Question: I have 5 scheduled tasks that are scheduled to run every day at 9.30am. The schedule is basically a vbs script that opens an excel workbook and runs a macro. These 5 schedules can run fine if i run them seperately and 9 times out of 10 they run fine if I simulataneously run them from task scheduler. I do this by highlighting them all and then pressing run.
But sometimes when the task scheduler is doing its schedule they will fail. Sometimes all of them fail, sometimes some of them fail, but most of the time they all succeed.
Once I okay the errors(will post this next time it occurs) I can see the excel.exe in my Processes in TaskManager they are left hanging. I cannot see them in Applications because I run them in the background. Whilst here I know I can right click on the excel.exe and do a Create Dump file, but not sure what to do with this.
I am sure the code is not perfect but the fact that they run fine seperately and most of the time fine together I am wondering is some memory resource getting used up at this time. This is what I would like to find out.
I know that i could space them out to run every minute, and this is something I might do but I would like to answer my questions above first.
The vbs script in question can be found <URL> in a previous question I asked.
Some useful links I have come accross following Noodles answer:
<URL>
<URL>
If i right click on 'check for a solution' I can click on 'View Technical Details' and that gives me:

'
Description
Faulting Application Path: C:\Program Files (x86)\Microsoft Office\Office14\EXCEL.EXE
Problem signature
Problem Event Name: APPCRASH
Application Name: EXCEL.EXE
Application Version: 14.0.7128.5000
Application Timestamp: 5398dfdc
Fault Module Name: EXCEL.EXE
Fault Module Version: 14.0.7128.5000
Fault Module Timestamp: 5398dfdc
Exception Code: c0000005
Exception Offset: 0023e751
OS Version: 6.1.7601.2.1.0.256.4
Locale ID: 5129
Additional Information 1: 8bde
Additional Information 2: 8bdedbea09a2027adb218b0e009eebf2
Additional Information 3: d4c1
Additional Information 4: d4c17b47443511f18e75ae920aa444bd
Extra information about the problem
Bucket ID: 361665432
'
EDIT3 : <URL>
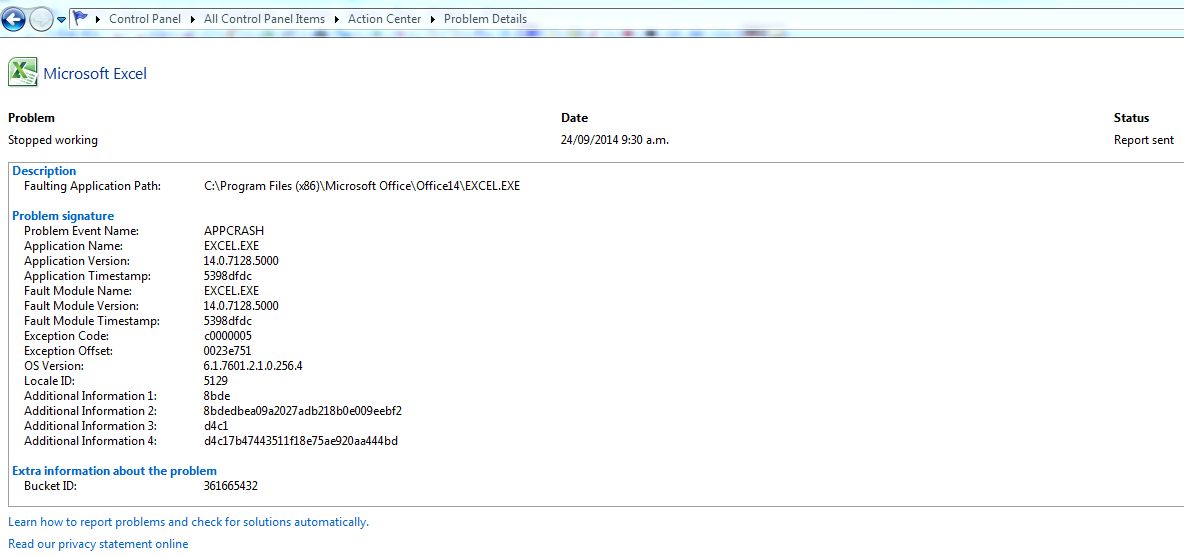
Answer: Load in Windbg. Then menu - . Type '!analyze' (note wrong spelling)
You can also start in a debugger.
windbg or ntsd (ntsd is a console program and maybe installed). Both are also from Debugging Tools For Windows.
Download and install Debugging Tools for Windows
<URL>
Install the Windows SDK but just choose the debugging tools.
Create a folder called Symbols in C:
Start Windbg. File menu - Symbol File Path and enter
'''
srv*C:\symbols*http://msdl.microsoft.com/download/symbols
'''
then
'''
windbg -o -g -G c:\windows\system32\cmd.exe /k batfile.bat
'''
You can press F12 to stop it and kb will show the call stack (g continues the program). If there's errors it will also stop and show them.
Type lm to list loaded modules, x to list the symbols and bp symbolname to set a breakpoint
If programming in VB6 then this environmental variable link=/pdb:none stores the symbols in the dll rather than seperate files. Make sure you compile the program with No Optimisations and tick the box for Create Symbolic Debug Info. Both on the Compile tab in the Project's Properties.
Also CoClassSyms (microsoft.com/msj/0399/hood/hood0399.aspx) can make symbols from type libraries.
You can schedule this command line instead.
You can also make windbg attach to any specific program when started. See gflags.exe. Only in GUI mode.
Also get the error number. TS keeps a history of runs and their errors. TS has a history tab.
## .